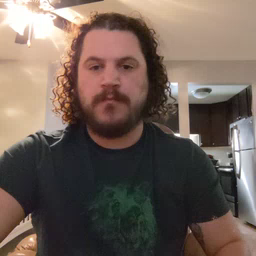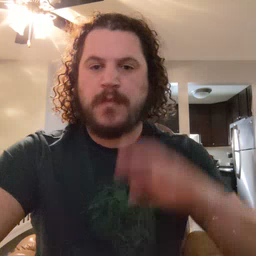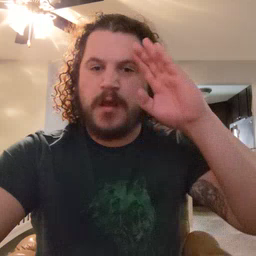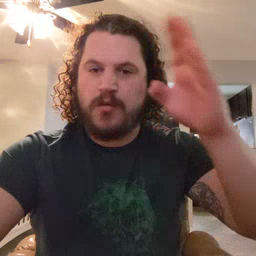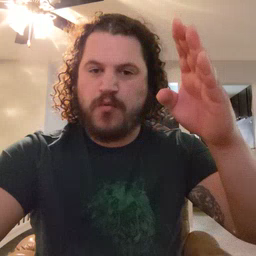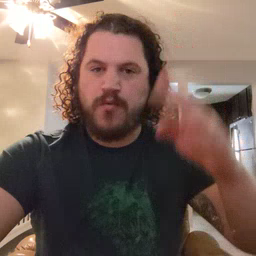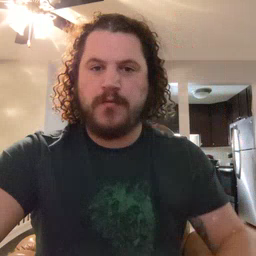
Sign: hello